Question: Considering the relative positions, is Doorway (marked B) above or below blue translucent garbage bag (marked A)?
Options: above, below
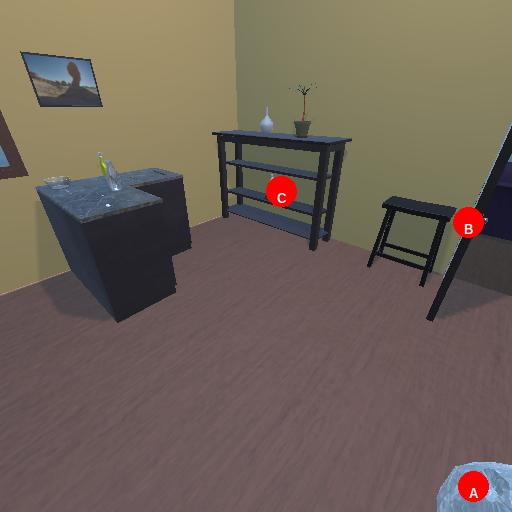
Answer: above